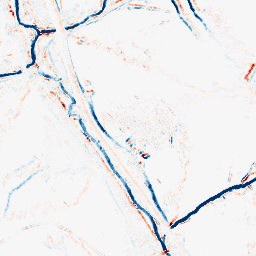
Category: morphological
Decomposition family: morphological_diamond
Decomposition parameters: operation: average
radius: 3
Upsampling method: cubic_catmull_rom
Upsampling parameters: scale: 2
Upsampling scale: 2